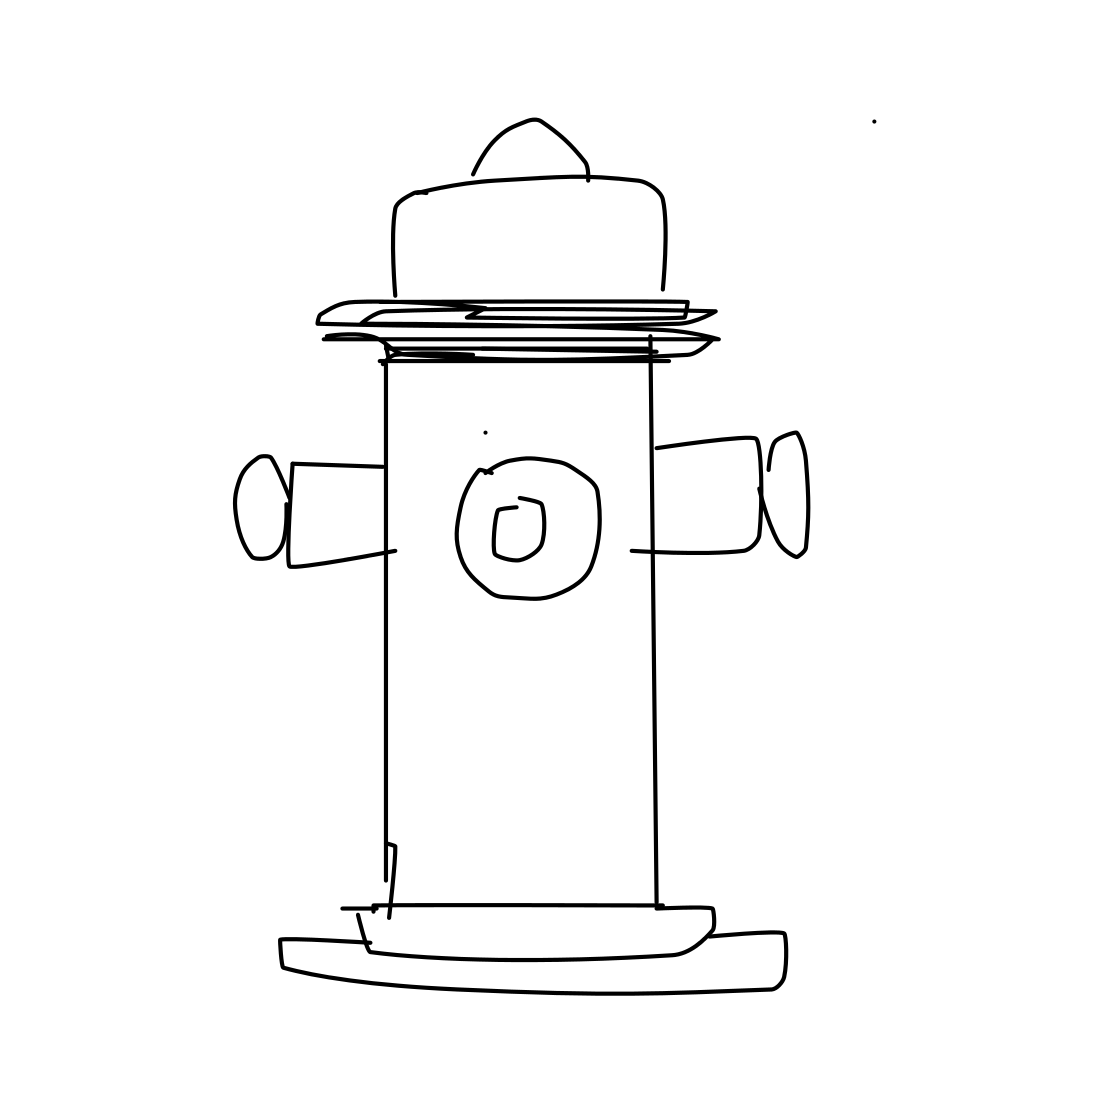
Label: fire hydrant